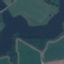
Land use / land cover: River